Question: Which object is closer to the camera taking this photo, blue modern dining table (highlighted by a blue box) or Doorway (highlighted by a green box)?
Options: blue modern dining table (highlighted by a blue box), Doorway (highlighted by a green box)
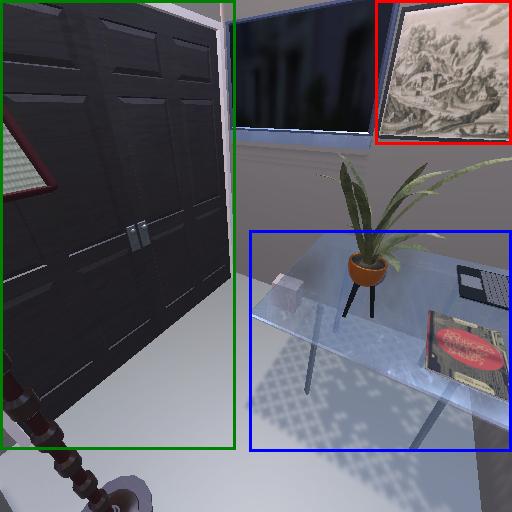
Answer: blue modern dining table (highlighted by a blue box)